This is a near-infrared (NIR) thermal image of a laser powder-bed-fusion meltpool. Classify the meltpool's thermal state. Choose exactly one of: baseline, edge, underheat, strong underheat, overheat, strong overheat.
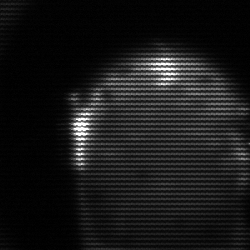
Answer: edge